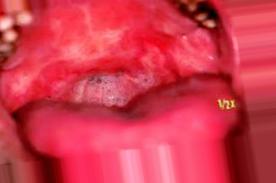
Condition: Mouth Ulcer